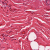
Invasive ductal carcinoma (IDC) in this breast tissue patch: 0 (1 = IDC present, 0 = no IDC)